Interaction volume radius: 10 \u00c5
Interaction volume height: 30 \u00c5
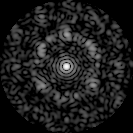
Disorder parameter: 0.7383